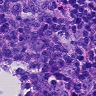
Metastatic tissue present: no